Question: I'm trying to create a grid of images (of equal dimensions), where each image has a (variable sized) title. I would like the images to align horizontally, but that only works if the text titles are equally long (see below). How can I make the text and images align if the text length is variable (some images have one line text, others have 2 lines)?
Described in ASCII, this is what I want:
'''
================================ ================================ ================================
| | | More text | | |
| Text text! | | that doesn't fit in 1 line | | Some text! |
| #################### | | #################### | | #################### |
| ##THIS IS AN IMAGE## | | ##THIS IS AN IMAGE## | | ##THIS IS AN IMAGE## |
| #################### | | #################### | | #################### |
================================ ================================ ================================
================================ ================================ ================================
| More text | | | | |
| that doesn't fit in 1 line | | Some text! | | Some text! |
| #################### | | #################### | | #################### |
| ##THIS IS AN IMAGE## | | ##THIS IS AN IMAGE## | | ##THIS IS AN IMAGE## |
| #################### | | #################### | | #################### |
================================ ================================ ================================
'''
Adding rows, as suggested by @ShawnTaylor, improves the situation.
<URL>
However, the images still don't align:

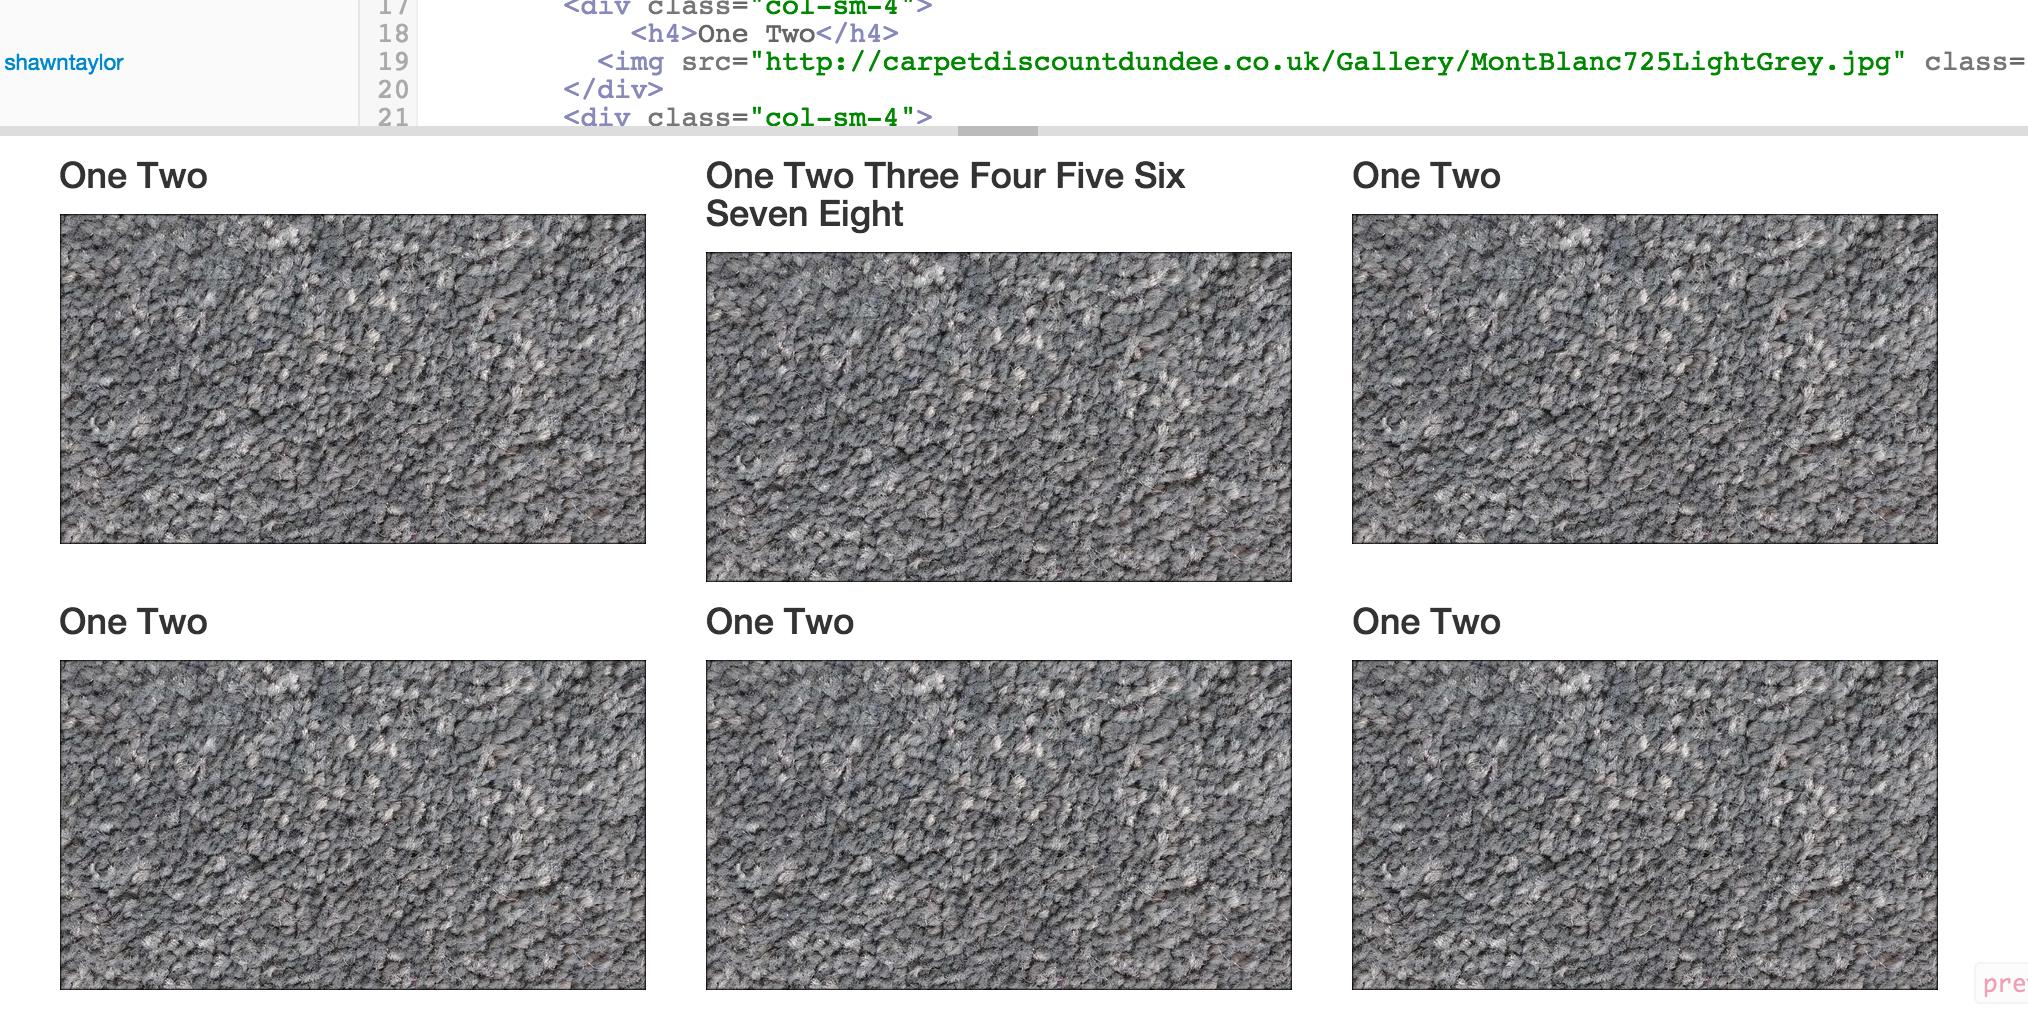
Answer: Because you're only using one breakpoint, it can be easily fixed by putting each set of three 'col-sm-4''s into their own 'row', like example below. Although, this may only be a partial fix as there is a secondary alignement issue, depending on your requirements... also visible in example:
<URL>
'''
<div class="container">
<div class="row">
<div class="col-sm-4">
<h4>One Two</h4>
<img src="http://carpetdiscountdundee.co.uk/Gallery/MontBlanc725LightGrey.jpg" class="img-responsive" alt="">
</div>
<div class="col-sm-4">
<h4>One Two Three Four Five Six Seven Eight</h4>
<img src="http://carpetdiscountdundee.co.uk/Gallery/MontBlanc725LightGrey.jpg" class="img-responsive" alt="">
</div>
<div class="col-sm-4">
<h4>One Two</h4>
<img src="http://carpetdiscountdundee.co.uk/Gallery/MontBlanc725LightGrey.jpg" class="img-responsive" alt="">
</div>
</div>
<div class="row">
<div class="col-sm-4">
...
'''